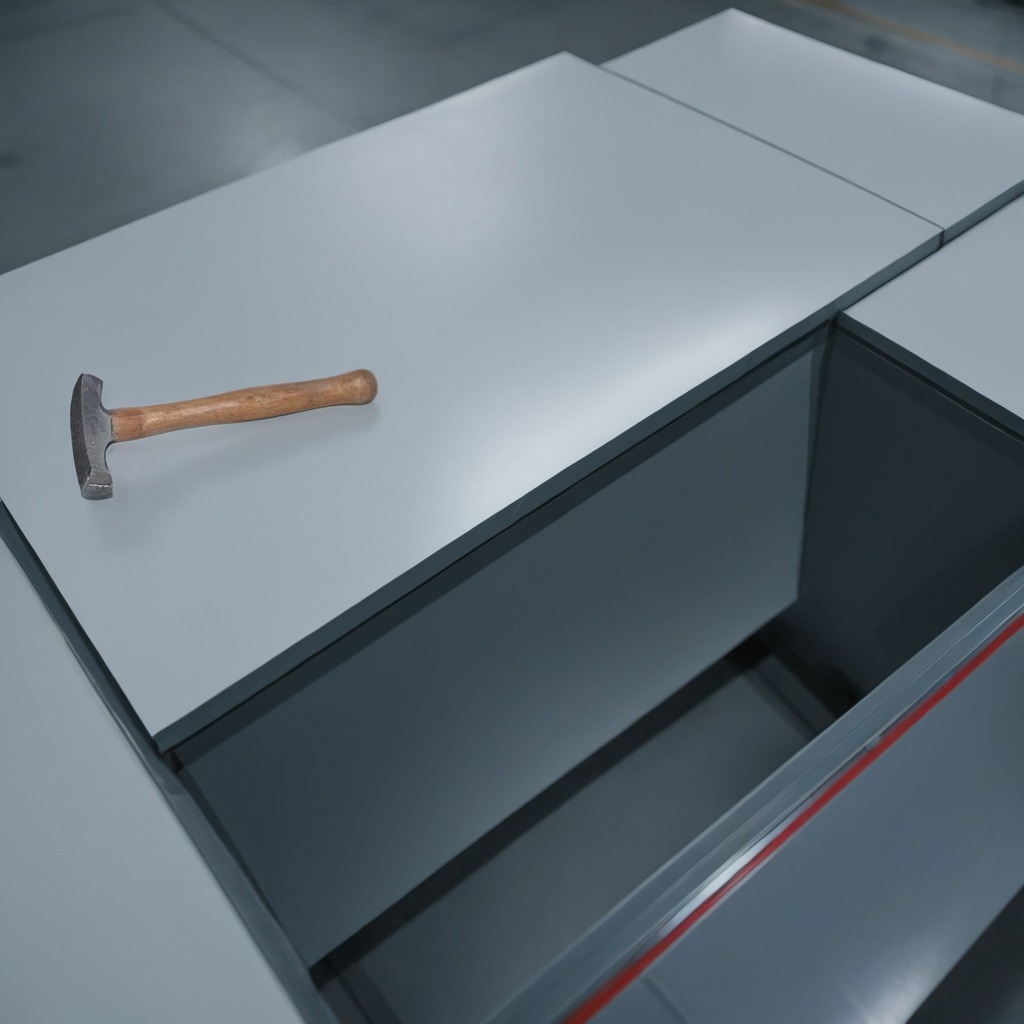
A hammer is lying on the toolbox surface in an airplane hangar workshop.